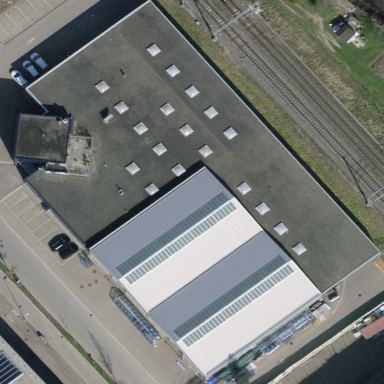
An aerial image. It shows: Industrial building.